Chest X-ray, PA view. Patient: 67 years old, sex M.
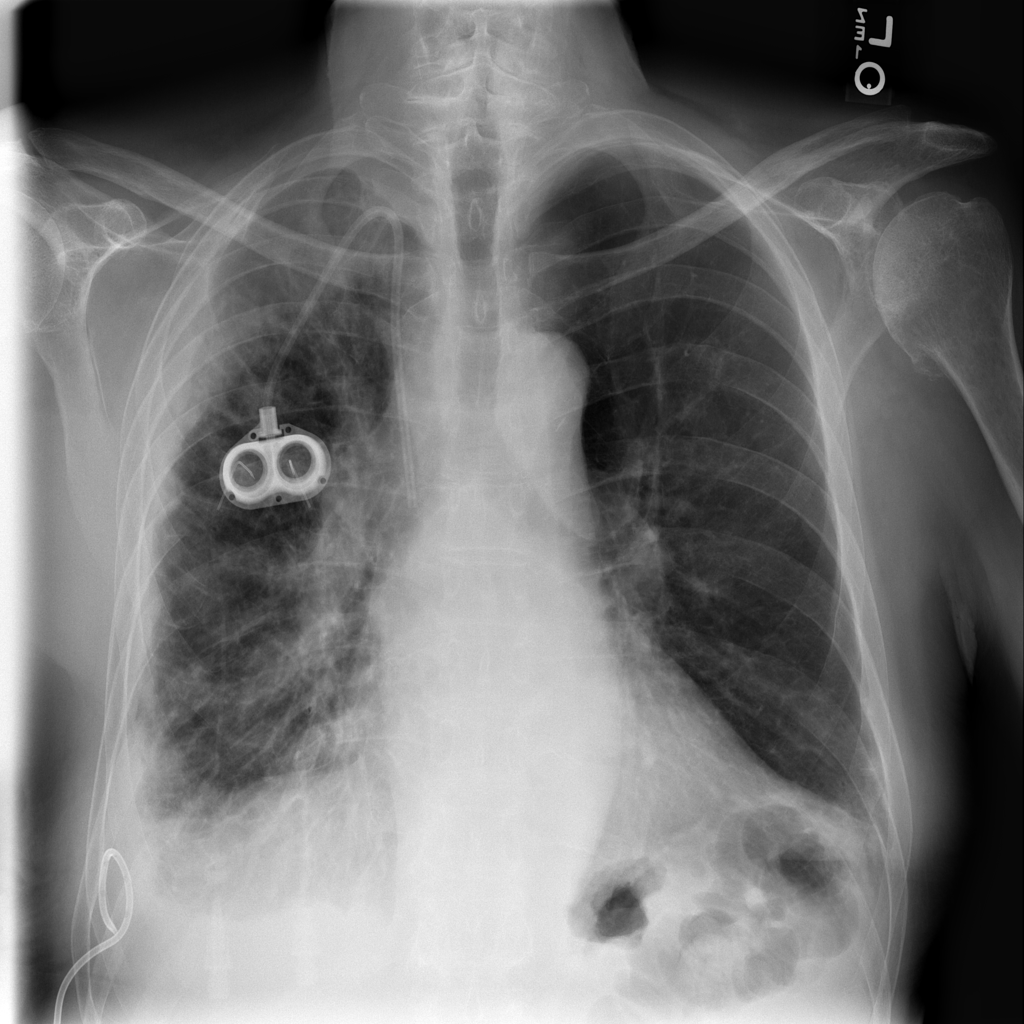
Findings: Infiltration